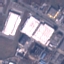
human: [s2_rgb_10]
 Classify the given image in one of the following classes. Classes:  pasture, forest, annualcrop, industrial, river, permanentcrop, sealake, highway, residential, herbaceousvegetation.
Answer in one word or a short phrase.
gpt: Industrial